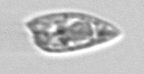
Label: Prorocentrum_dentatum